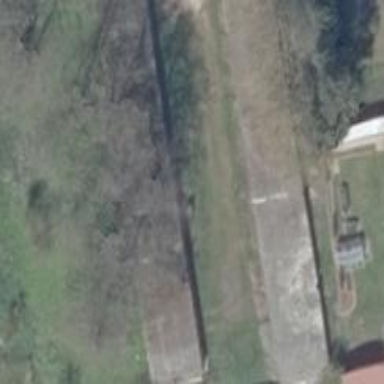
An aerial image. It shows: Group of garages.